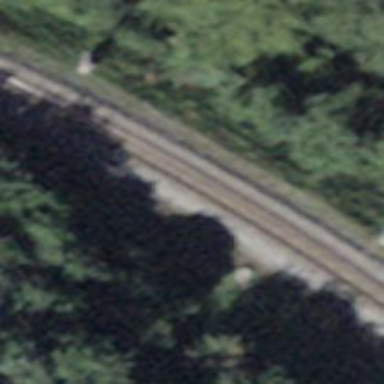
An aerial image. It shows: Narrow-gauge railway track electrified by contact line.